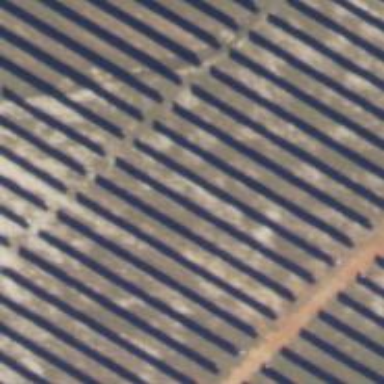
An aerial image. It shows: Solar power generator with photovoltaic panels.